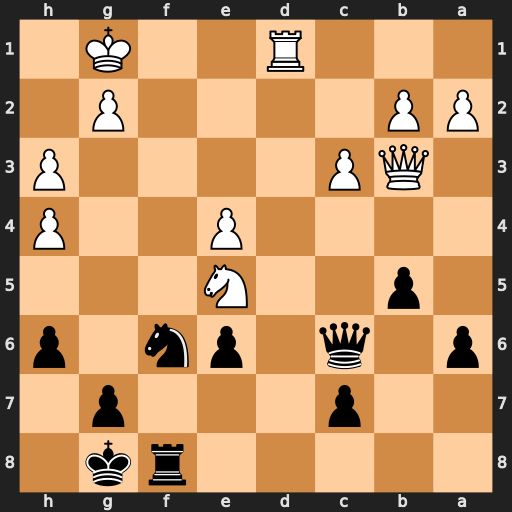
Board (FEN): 5rk1/2p3p1/p1q1pn1p/1p2N3/4P2P/1QP4P/PP4P1/3R2K1
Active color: b
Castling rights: -
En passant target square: -
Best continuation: Qc5+ Rd4 Qxe5